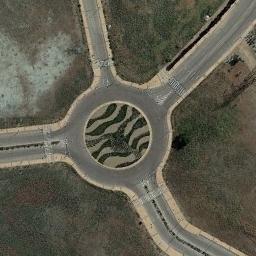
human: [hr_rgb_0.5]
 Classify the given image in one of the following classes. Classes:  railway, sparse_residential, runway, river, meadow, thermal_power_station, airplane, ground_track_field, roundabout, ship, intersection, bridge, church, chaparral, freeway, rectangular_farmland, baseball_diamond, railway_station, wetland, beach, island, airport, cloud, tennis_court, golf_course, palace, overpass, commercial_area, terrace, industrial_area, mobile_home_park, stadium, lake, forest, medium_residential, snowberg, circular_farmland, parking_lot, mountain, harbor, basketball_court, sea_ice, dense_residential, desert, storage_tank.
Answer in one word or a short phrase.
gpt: roundabout